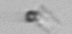
Label: nanoplankton_mix